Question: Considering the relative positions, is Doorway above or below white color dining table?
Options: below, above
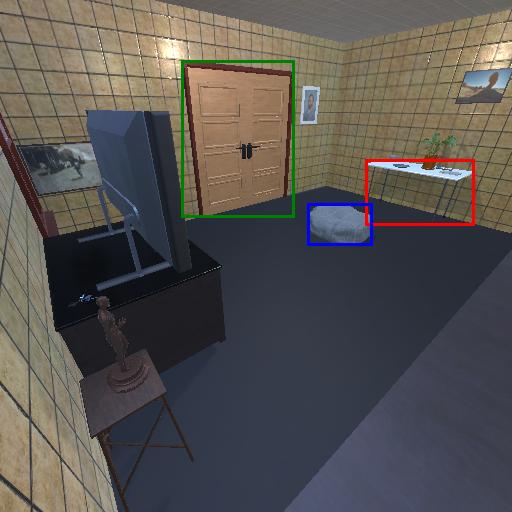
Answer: below